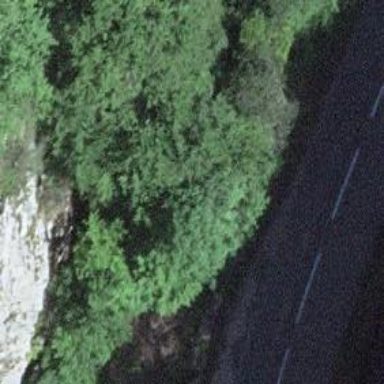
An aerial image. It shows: Natural cliff.